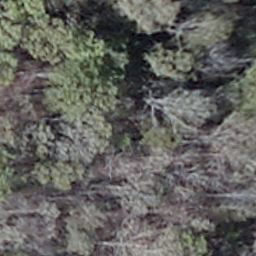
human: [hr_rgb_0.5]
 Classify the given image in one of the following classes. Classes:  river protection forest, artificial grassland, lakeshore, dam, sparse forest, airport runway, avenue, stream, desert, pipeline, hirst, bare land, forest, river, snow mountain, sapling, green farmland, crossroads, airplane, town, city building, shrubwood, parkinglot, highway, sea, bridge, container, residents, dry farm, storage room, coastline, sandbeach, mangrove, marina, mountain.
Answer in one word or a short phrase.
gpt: shrubwood